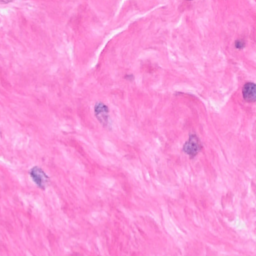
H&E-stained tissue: Breast